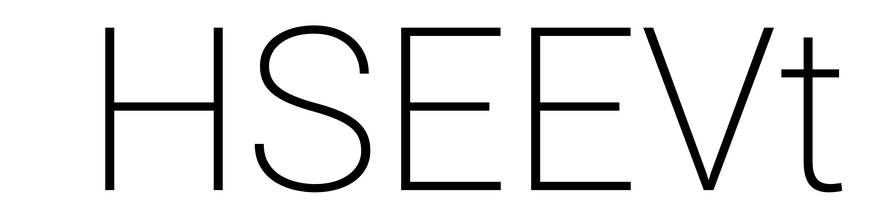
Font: Roboto_ExtraLight